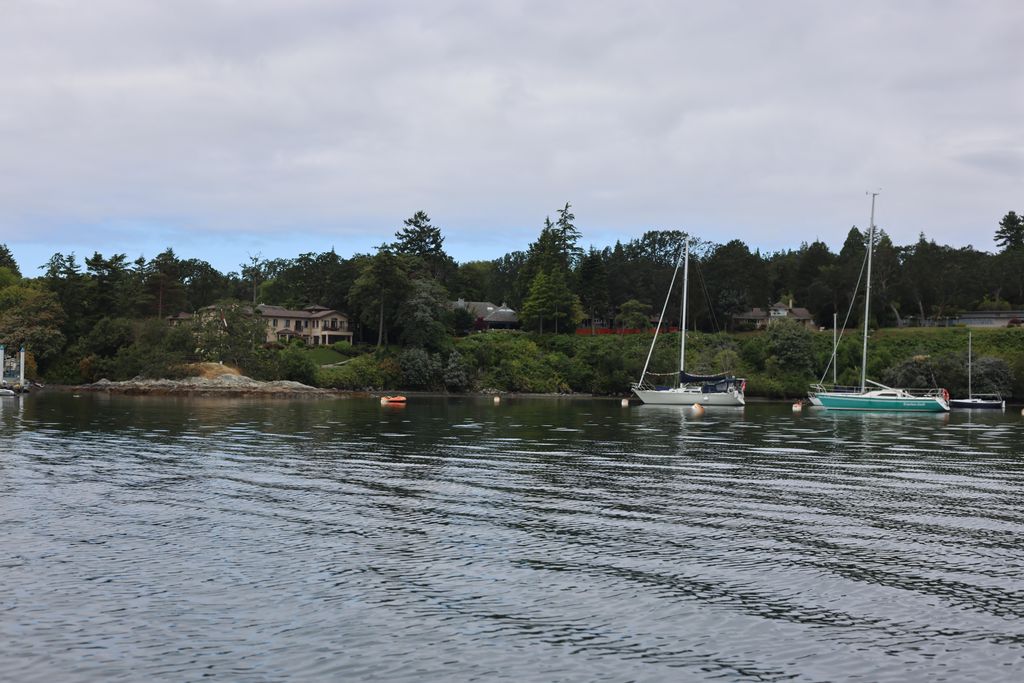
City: victoria